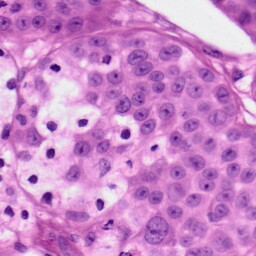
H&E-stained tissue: Skin